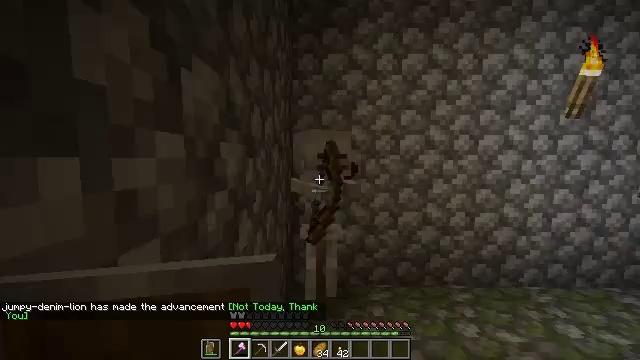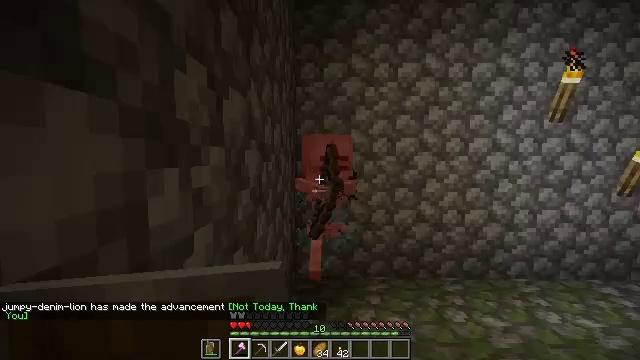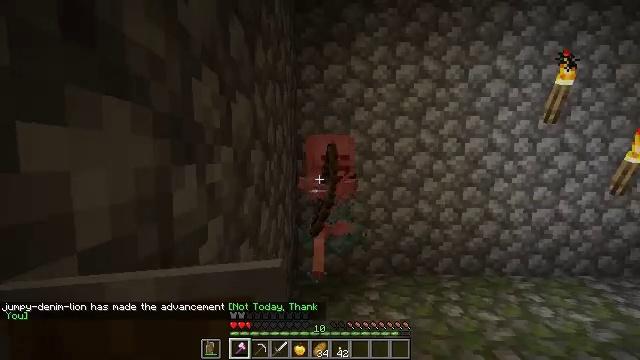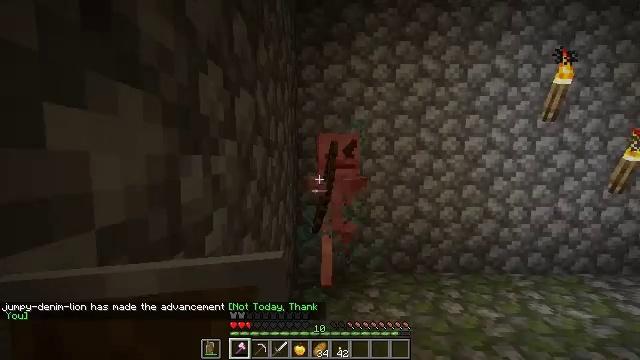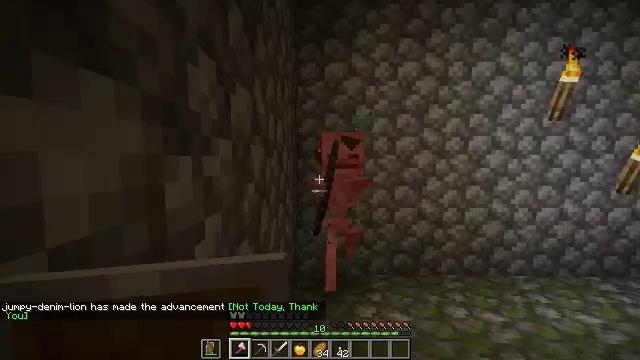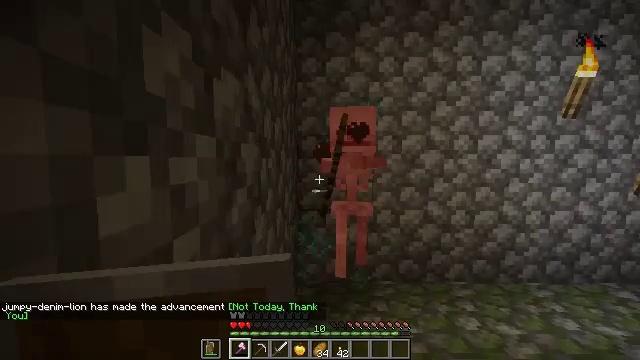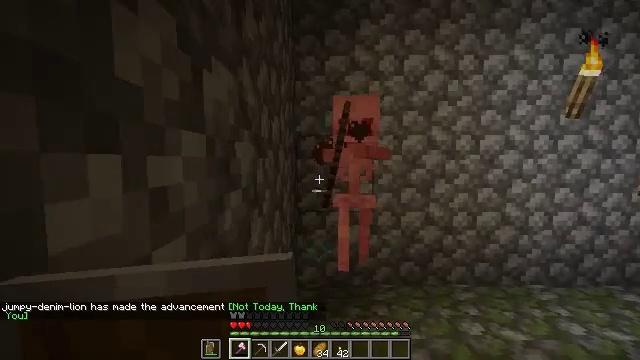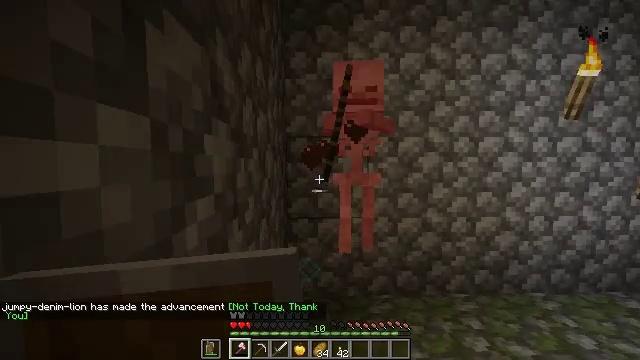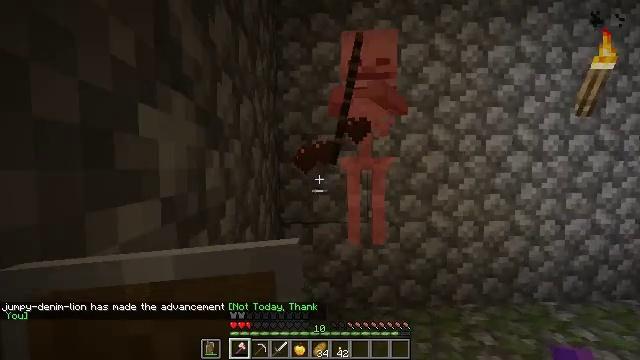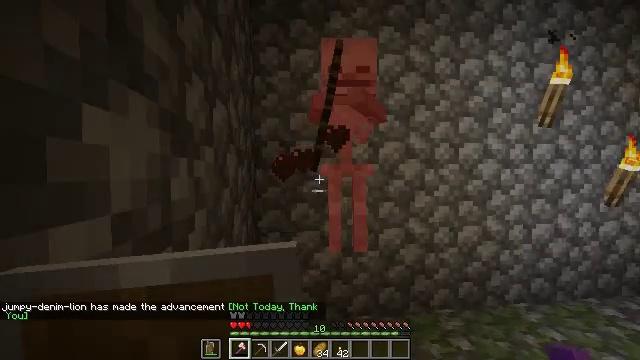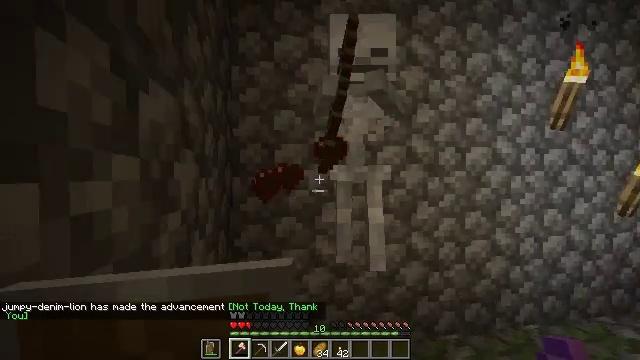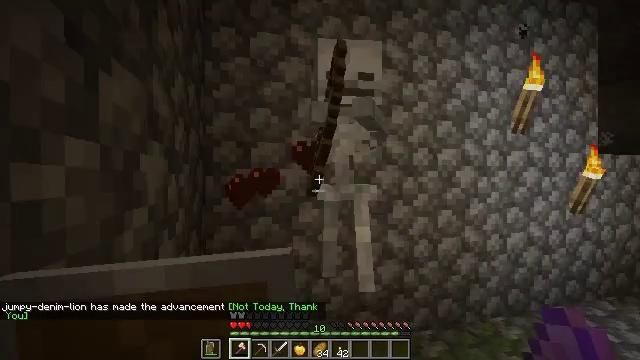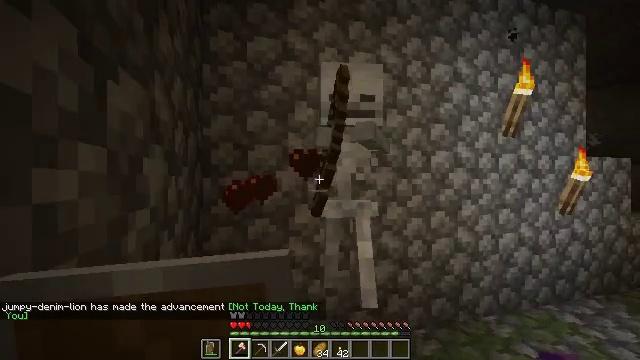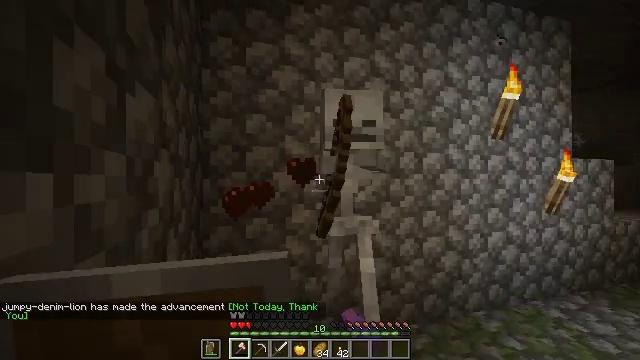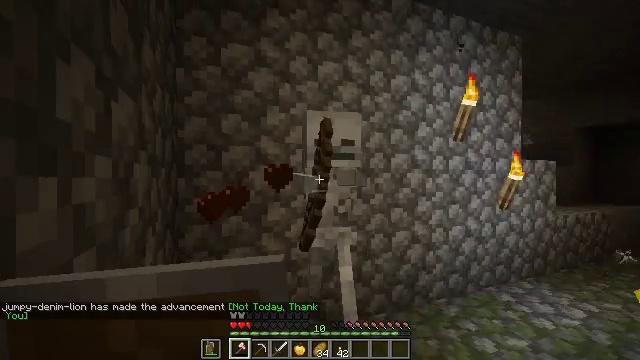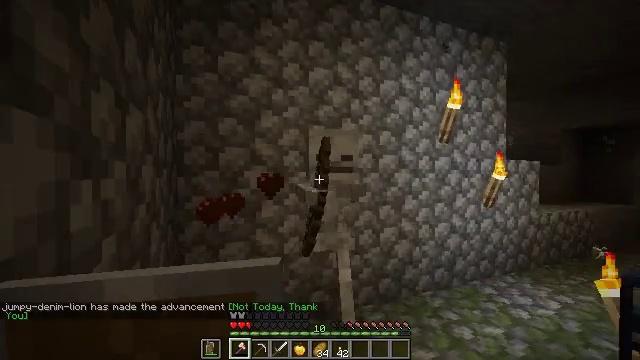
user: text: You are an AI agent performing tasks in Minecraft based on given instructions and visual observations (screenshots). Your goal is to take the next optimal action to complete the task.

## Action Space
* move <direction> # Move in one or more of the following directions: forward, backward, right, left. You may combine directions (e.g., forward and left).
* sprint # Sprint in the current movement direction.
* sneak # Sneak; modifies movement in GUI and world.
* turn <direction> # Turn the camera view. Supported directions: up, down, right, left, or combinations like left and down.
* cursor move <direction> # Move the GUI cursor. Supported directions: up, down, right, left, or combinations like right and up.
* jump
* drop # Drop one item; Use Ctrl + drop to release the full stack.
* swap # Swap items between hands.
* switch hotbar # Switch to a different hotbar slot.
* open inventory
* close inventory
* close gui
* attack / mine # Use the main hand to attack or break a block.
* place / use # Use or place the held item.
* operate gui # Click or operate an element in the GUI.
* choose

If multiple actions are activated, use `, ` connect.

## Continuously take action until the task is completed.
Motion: motion action
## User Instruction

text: Kill a skeleton.
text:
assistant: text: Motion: move back
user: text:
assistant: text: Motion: no_op
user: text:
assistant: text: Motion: move forward
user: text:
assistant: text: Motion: move forward
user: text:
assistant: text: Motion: move forward
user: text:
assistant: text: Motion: move forward
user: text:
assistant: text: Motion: move forward, turn right
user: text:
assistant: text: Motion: move forward, turn right
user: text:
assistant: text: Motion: move forward, turn right and up
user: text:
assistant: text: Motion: move forward, turn right
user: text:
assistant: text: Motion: move back, turn right
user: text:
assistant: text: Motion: move back, attack / mine
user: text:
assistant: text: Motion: move back, attack / mine
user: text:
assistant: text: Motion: move back, turn right, attack / mine
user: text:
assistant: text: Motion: move back, attack / mine
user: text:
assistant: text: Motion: move back, turn right
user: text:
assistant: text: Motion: no_op